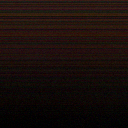
Screen state: off